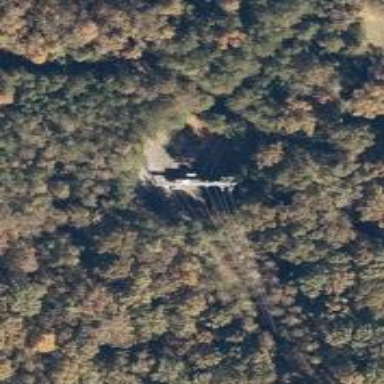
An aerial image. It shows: Communication mast tower.